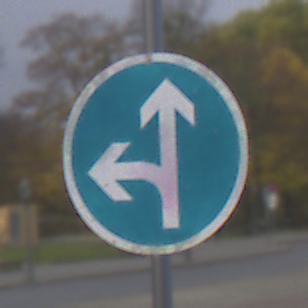
Verkehrszeichen: VorgeschriebeneFahrtrichtungGeradeausOderLinks
Umgebung: Outdoor, Urban
Tageszeit: MorningAfternoon
Wetter: PartlyCloudy
Licht: Natural
Jahreszeit: NotSpecified
Kontrast: LowContrast